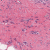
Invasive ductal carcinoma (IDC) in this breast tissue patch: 0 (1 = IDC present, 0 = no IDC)